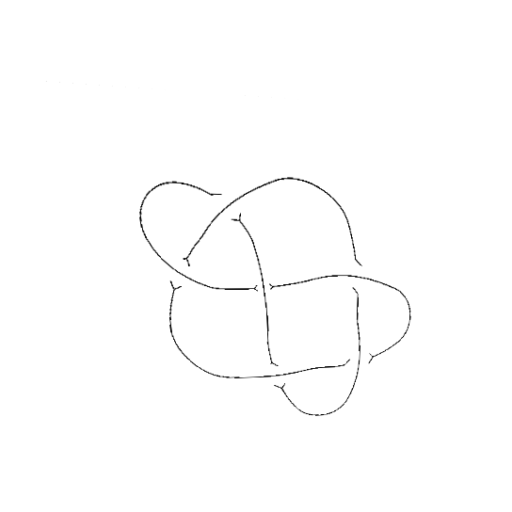
Crossing number: 6